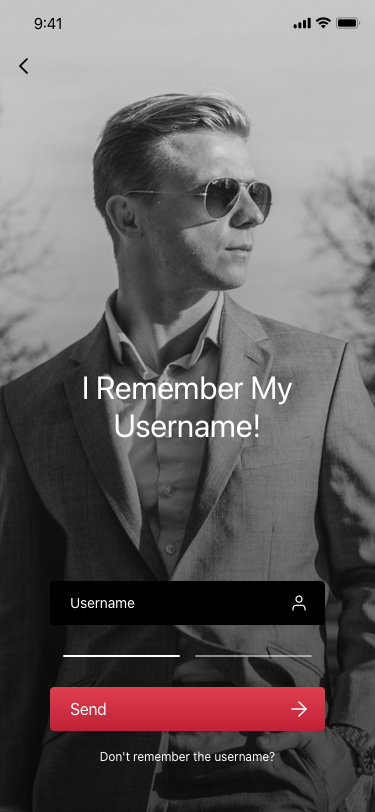
Text in this UI design:
Don't remember the username?